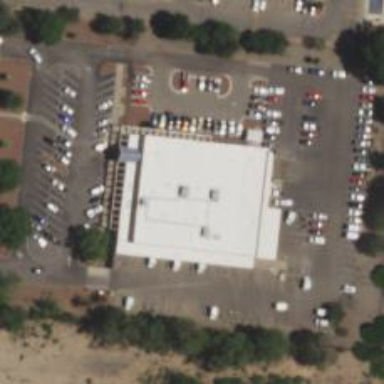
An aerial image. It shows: Post office.